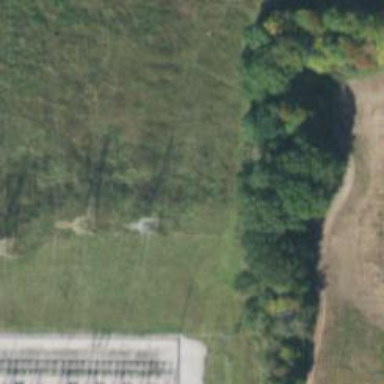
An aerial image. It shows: Lattice structure tower used for power transmission.